Field crop: maize
Growth stage: 2
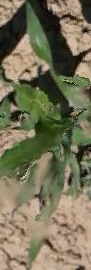
Species: maize